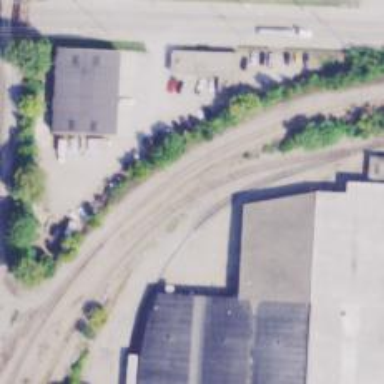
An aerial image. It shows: Railway spur service.